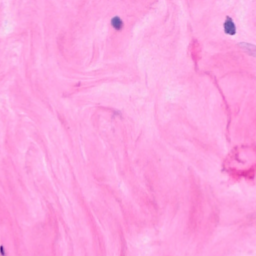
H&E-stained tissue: Breast